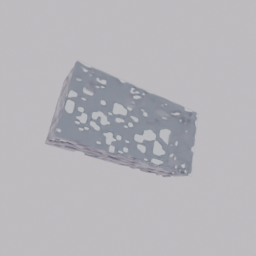
Label: furniture